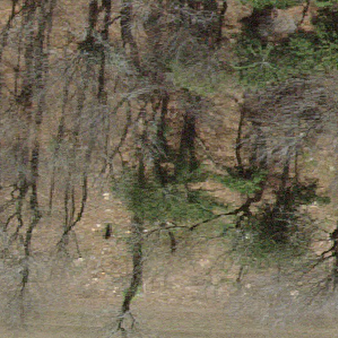
Label: other